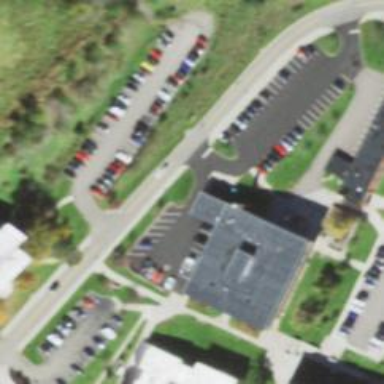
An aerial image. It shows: College building.